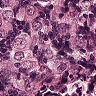
Metastatic tissue present: yes